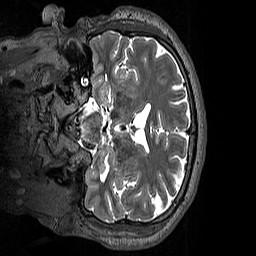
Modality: T2w
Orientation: coronal
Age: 39
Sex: male
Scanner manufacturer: siemens
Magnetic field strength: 3 T
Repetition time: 3.2 s
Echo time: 0.412 s